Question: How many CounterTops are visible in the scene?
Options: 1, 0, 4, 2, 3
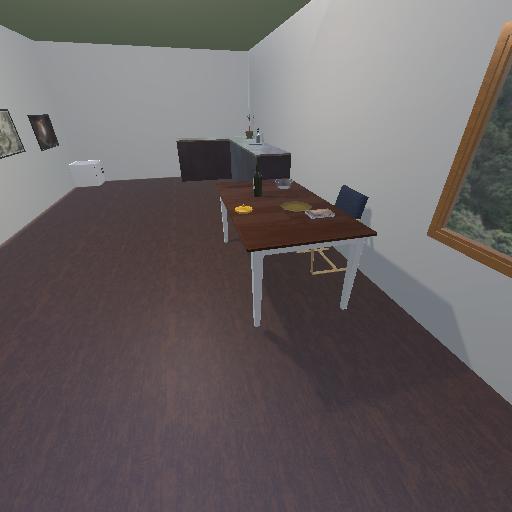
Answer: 1